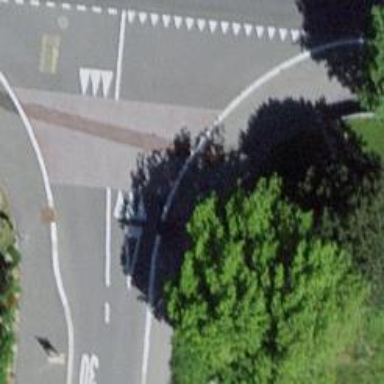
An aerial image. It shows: Kerb barrier.